Interaction volume radius: 5 \u00c5
Interaction volume height: 20 \u00c5
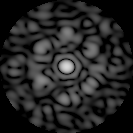
Disorder parameter: 0.675